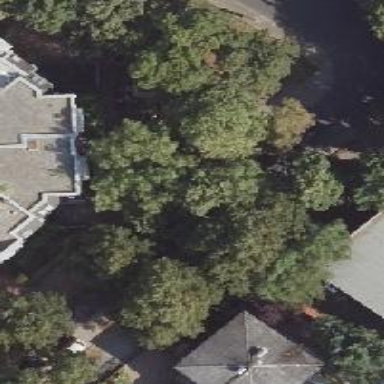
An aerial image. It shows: Avenue lined with deciduous broadleaved trees.